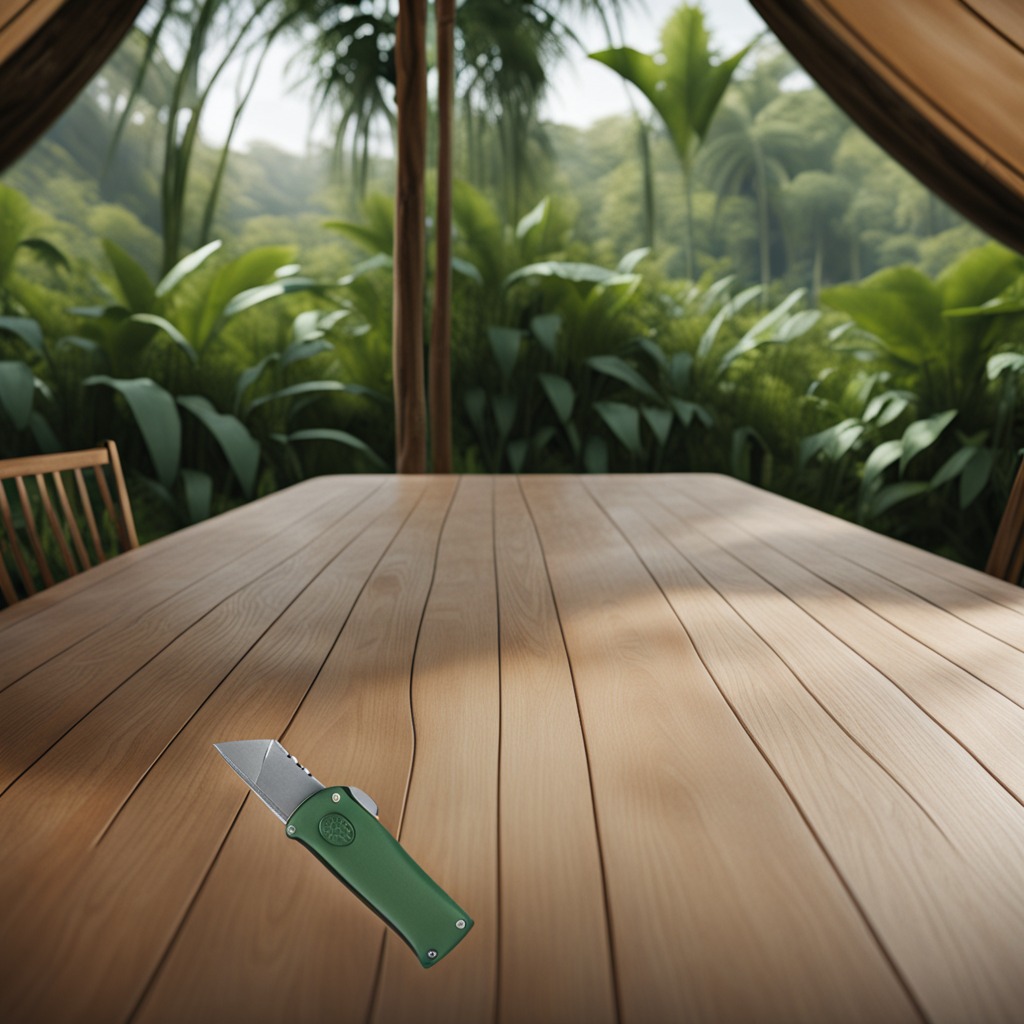
A utility knife is lying on a wooden table inside a jungle field workshop tent.